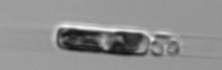
Label: Guinardia_delicatula_TAG_internal_parasite